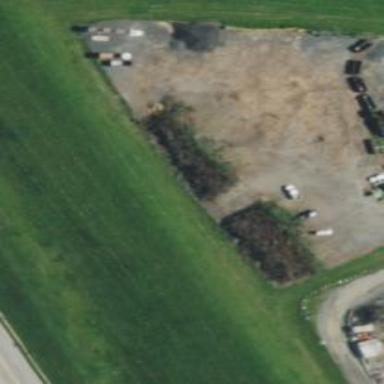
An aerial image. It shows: Recycling center for green waste.